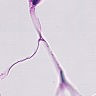
Metastatic tissue present: no